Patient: sex M, age 78
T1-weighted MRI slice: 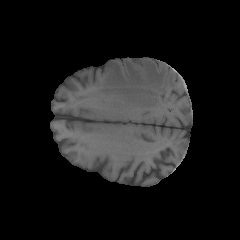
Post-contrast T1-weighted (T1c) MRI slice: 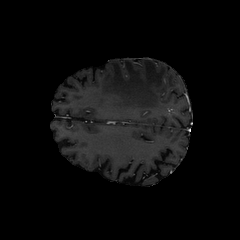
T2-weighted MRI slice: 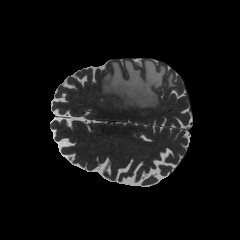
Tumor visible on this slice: yes
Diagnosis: Glioblastoma, IDH-wildtype
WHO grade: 4